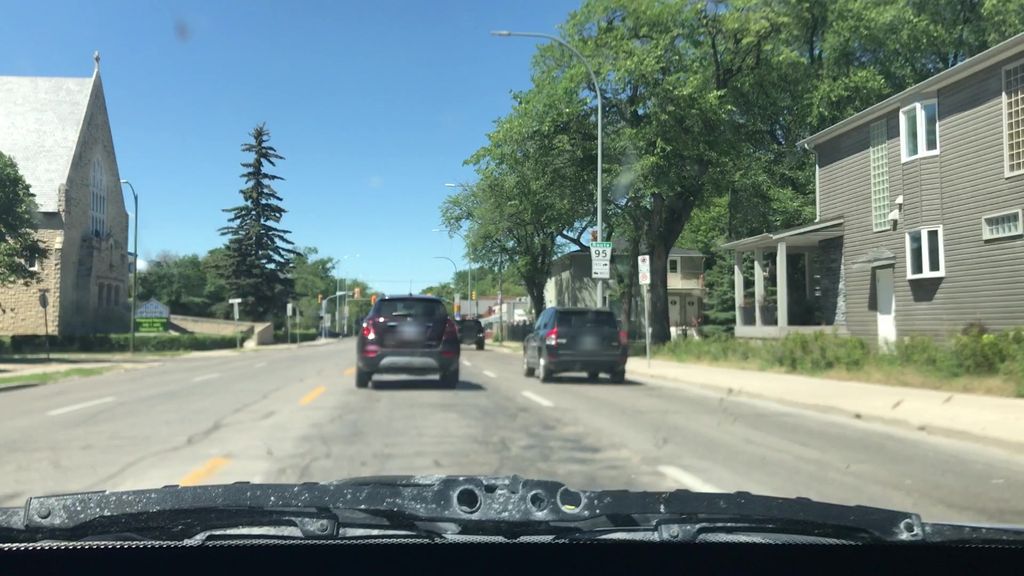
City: winnipeg